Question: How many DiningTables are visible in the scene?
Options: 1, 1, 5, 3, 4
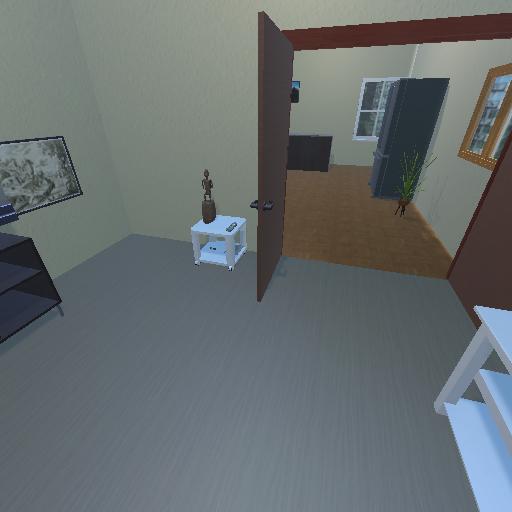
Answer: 1